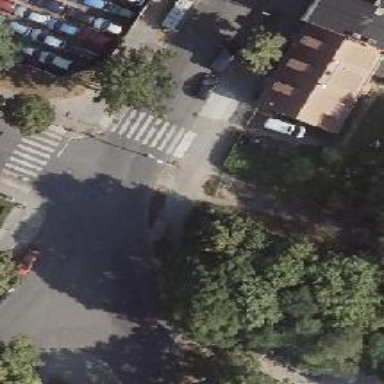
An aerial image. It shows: Marked crossing with zebra stripes on the road.